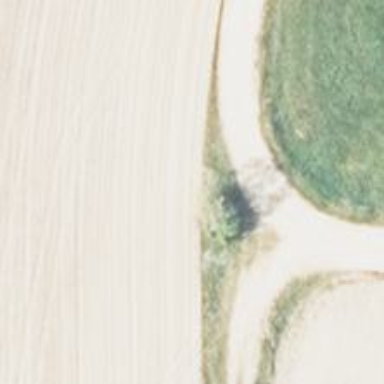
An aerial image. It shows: Sandy track road with grade3 tracktype.